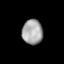
Tissue: lung
Cell type: Epithelial cells
Senescence score: 0.1798
Nuclear area (px): 498
Mean DAPI intensity: 164.894